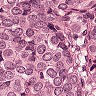
Metastatic tissue present: yes